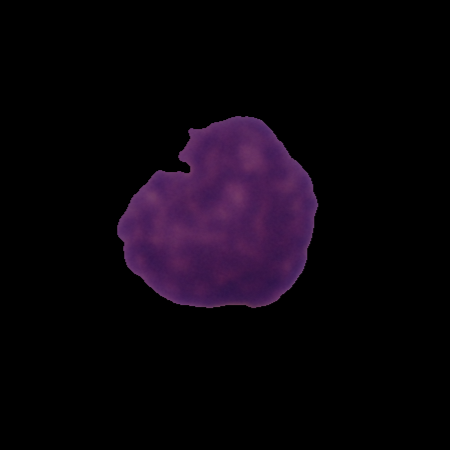
Label: healthy